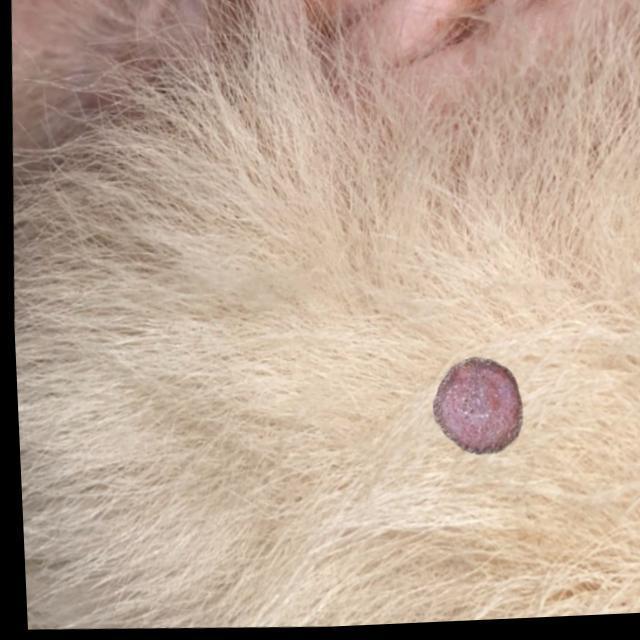
Canine ringworm (Dermatophytosis) — fungal infection caused by Microsporum or Trichophyton. Presents with circular alopecia, scaling, crusting, and broken hairs.